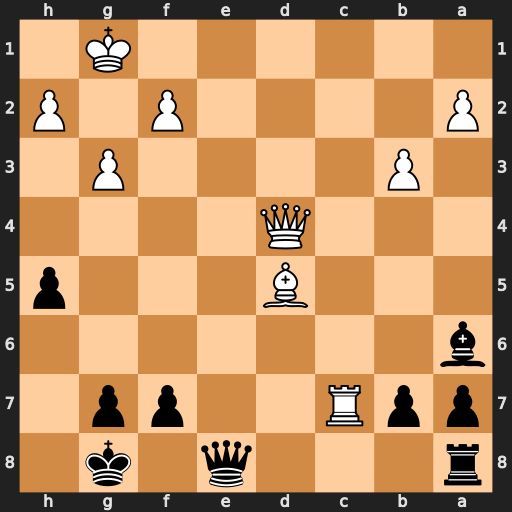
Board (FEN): r3q1k1/ppR2pp1/b7/3B3p/3Q4/1P4P1/P4P1P/6K1
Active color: b
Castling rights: -
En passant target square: -
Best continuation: Qe1+ Kg2 Bf1+ Kf3 Qe2+ Kf4 Qg4+